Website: macys
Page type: customer-info-address
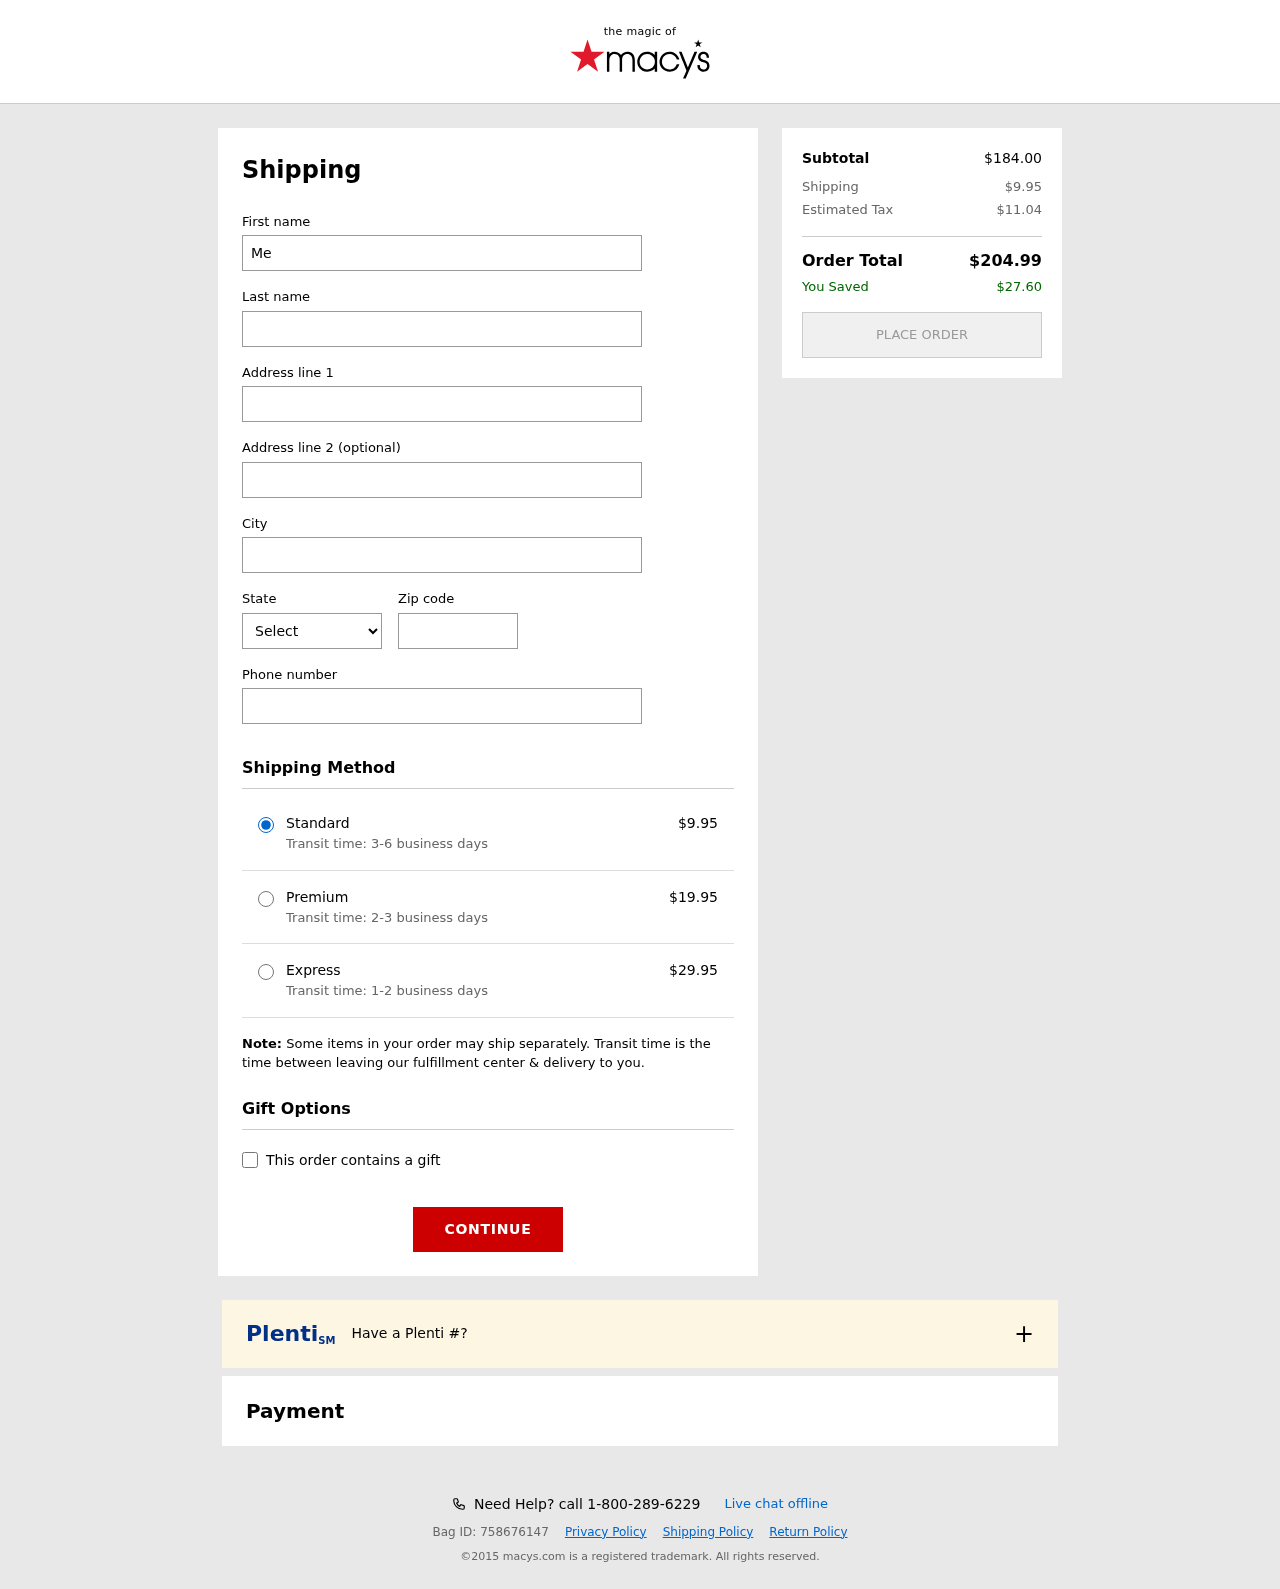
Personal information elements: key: PII_CITY
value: Port Josephbury
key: PII_FIRSTNAME
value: Melanie
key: PII_LASTNAME
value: Castillo
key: PII_PHONE
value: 5759814343
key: PII_POSTCODE
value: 07211
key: PII_STATE_ABBR
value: LA
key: PII_STREET
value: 42656 Christopher Extensions Apt. 776
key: PII_STREET2
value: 190 Hampton Vista
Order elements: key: ORDER_SHIPPING_COST
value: $9.95
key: ORDER_SHIPPING_COST_PREMIUM
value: $19.95
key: ORDER_SHIPPING_COST_EXPRESS
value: $29.95
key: ORDER_SUBTOTAL
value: $184.00
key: ORDER_TAX
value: $11.04
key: ORDER_TOTAL
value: $204.99
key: ORDER_SAVINGS
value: $27.60